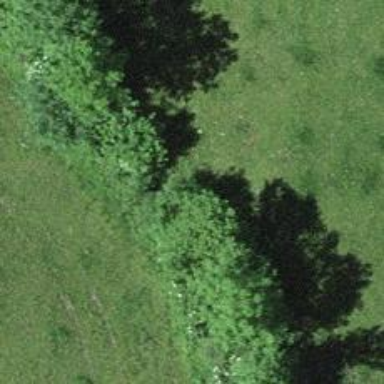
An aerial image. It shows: Hedge acting as barrier.